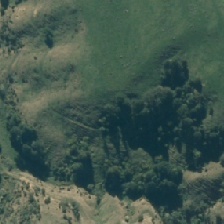
Land cover: indigenous_forest